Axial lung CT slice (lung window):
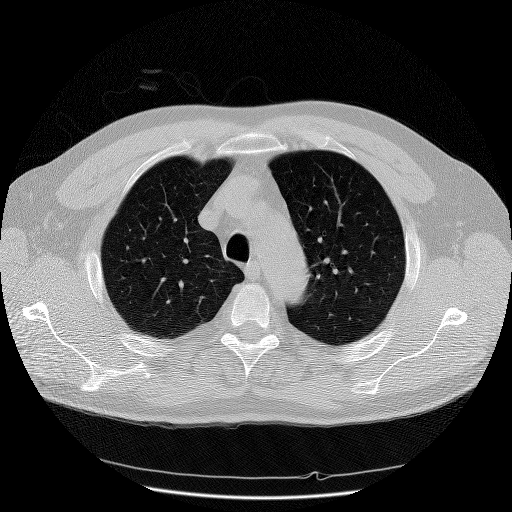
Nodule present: no